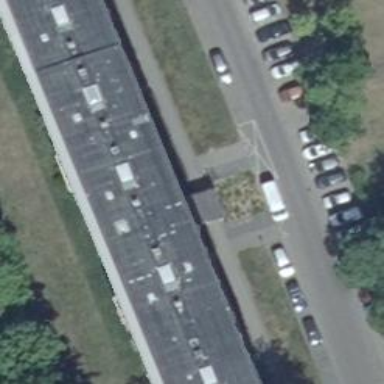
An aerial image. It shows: Street-side parking area with grass paver surface.